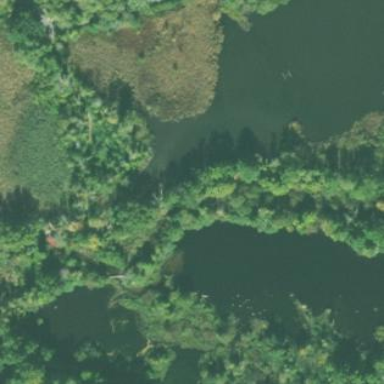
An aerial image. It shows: Wetland area characterized by wet meadow.